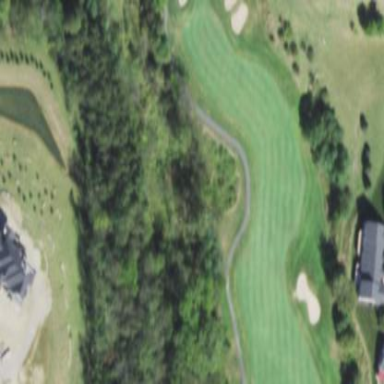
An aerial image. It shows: Golf fairway in the image.